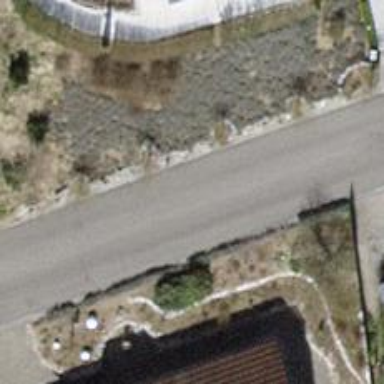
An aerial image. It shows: Smooth asphalt road in residential area.